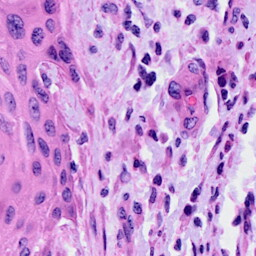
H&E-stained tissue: Cervix